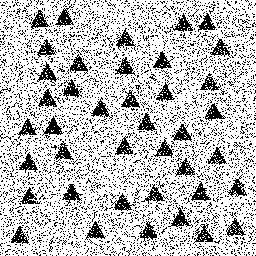
Squares: 0
Triangles: 40
Stars: 0
Total shapes: 40